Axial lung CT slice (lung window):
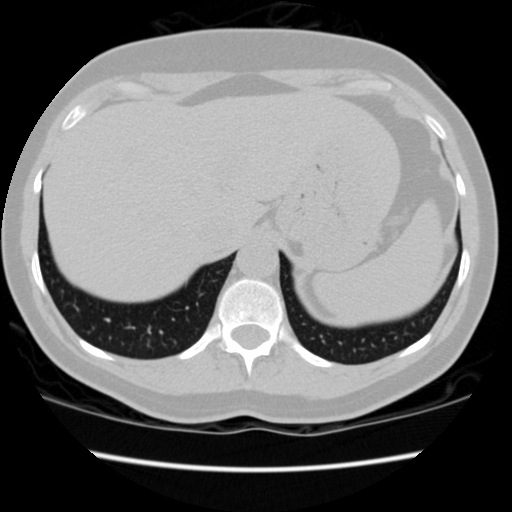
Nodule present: no